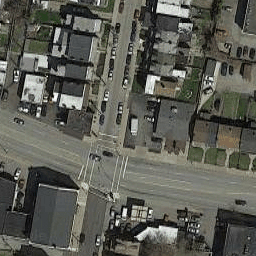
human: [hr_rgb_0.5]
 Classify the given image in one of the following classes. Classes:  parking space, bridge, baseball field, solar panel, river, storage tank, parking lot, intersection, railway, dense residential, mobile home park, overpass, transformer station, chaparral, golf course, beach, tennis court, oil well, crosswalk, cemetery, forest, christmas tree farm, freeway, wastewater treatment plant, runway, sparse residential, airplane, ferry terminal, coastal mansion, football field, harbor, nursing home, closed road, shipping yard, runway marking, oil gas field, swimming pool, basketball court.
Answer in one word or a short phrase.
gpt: intersection